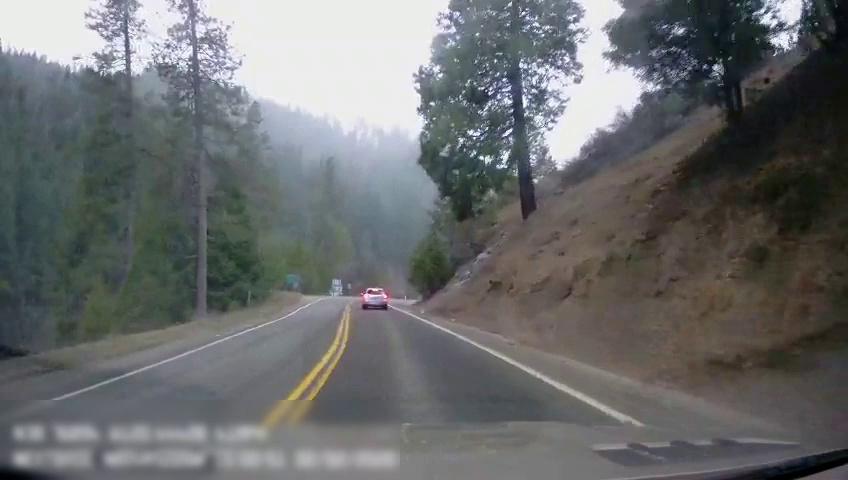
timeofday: Day
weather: Cloudy
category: Drivable Space
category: Vehicles | SUV
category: Lanes | Alternate Lane
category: Lanes | Current Lane
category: Lanes | Opposite Lane
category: Lanes | Opposite Lane